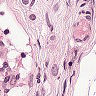
Metastatic tissue present: yes